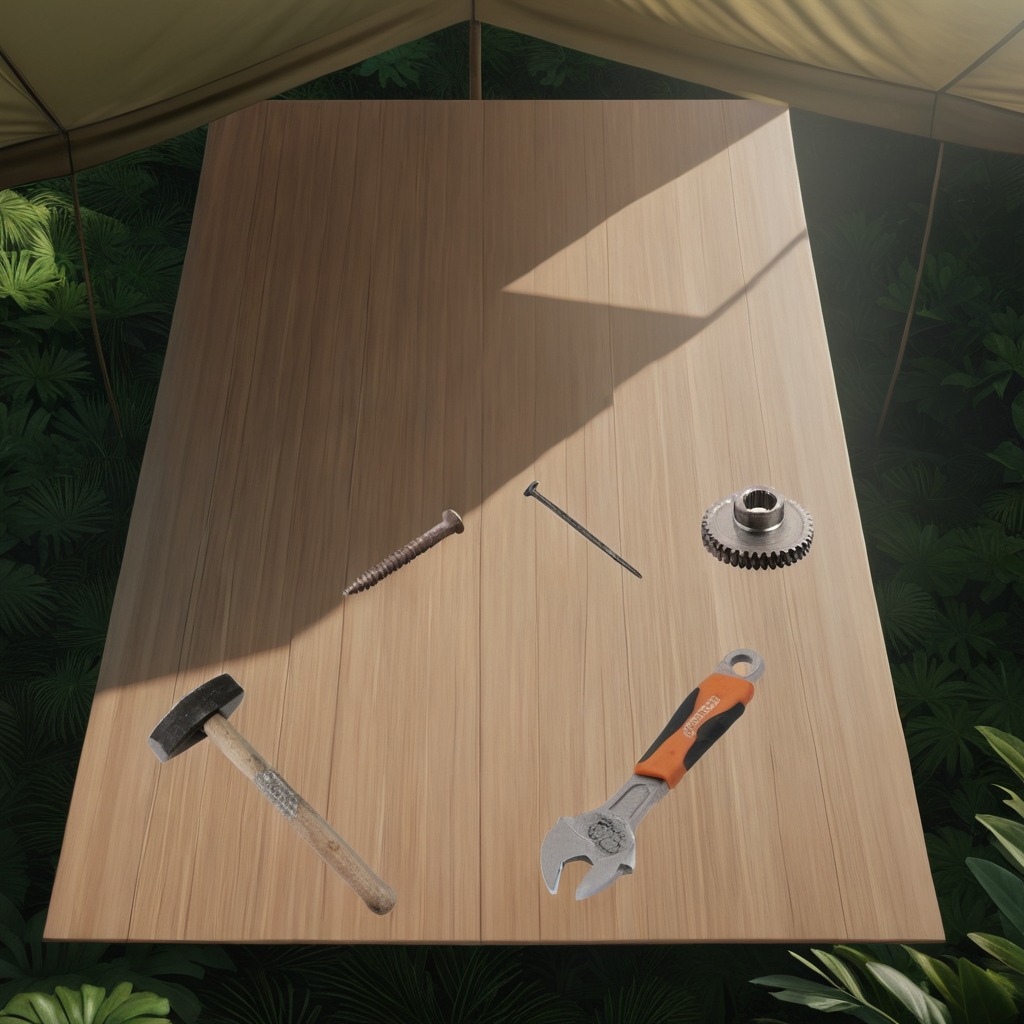
A gear with teeth, a screw, a hammer, and a wrench are lying on the wooden table.